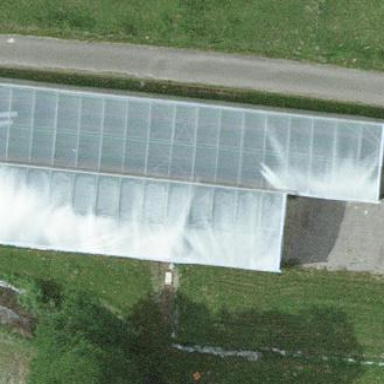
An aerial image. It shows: Greenhouse.